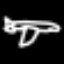
Label: airplane